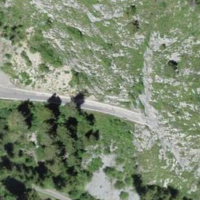
EUNIS habitat code: 43
Species observed at this site:
Parnassius apollo